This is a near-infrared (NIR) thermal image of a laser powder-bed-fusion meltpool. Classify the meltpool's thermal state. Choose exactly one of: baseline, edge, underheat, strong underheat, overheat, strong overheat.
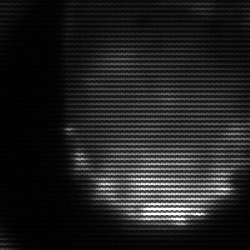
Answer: edge